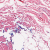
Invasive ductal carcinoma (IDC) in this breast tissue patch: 0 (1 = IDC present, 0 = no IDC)